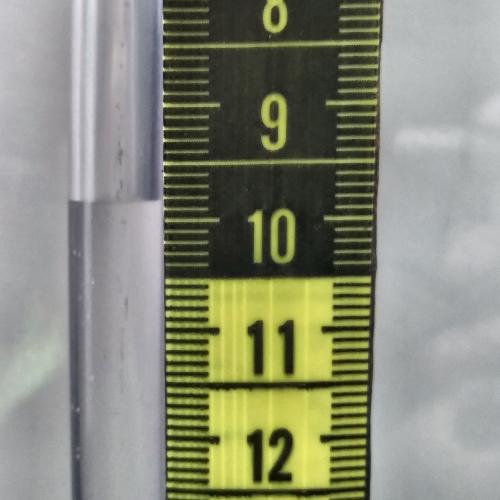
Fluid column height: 9.8 cm